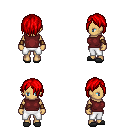
a pixel art fantasy rpg character, female body template, human, tanned skin, maroon sleeveless shirt, white pants, red bangs hairstyle, cloth bracers, gray slippers, four views (front, back, left, right), 2x2 character sprite sheet, small pixel art, hard edges, no anti-aliasing